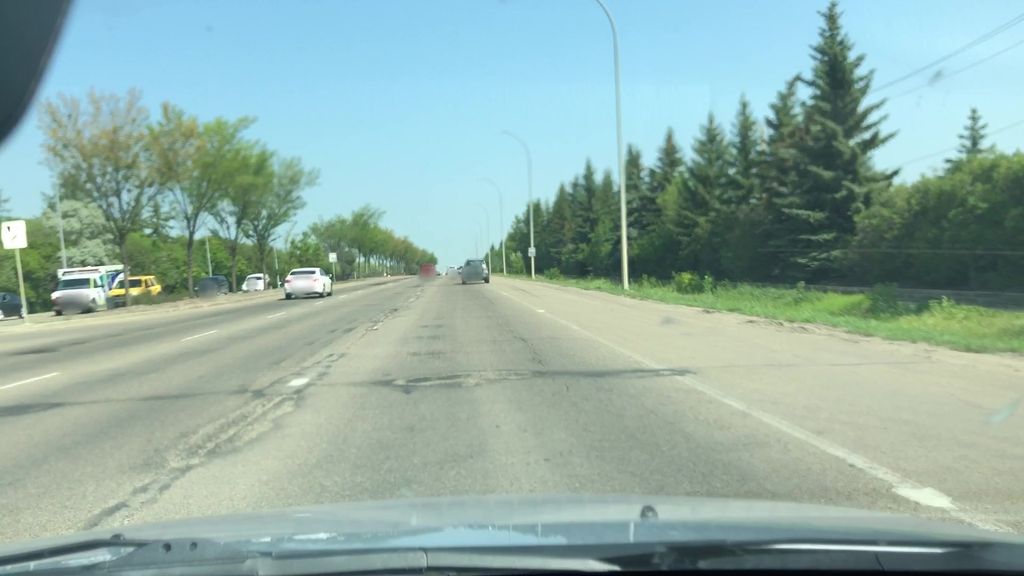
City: edmonton